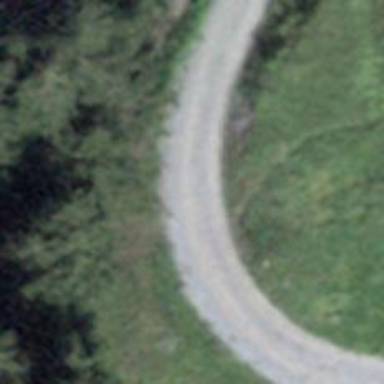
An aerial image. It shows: Track with grade 2 gravel surface.